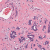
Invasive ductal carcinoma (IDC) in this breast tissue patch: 0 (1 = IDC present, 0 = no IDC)